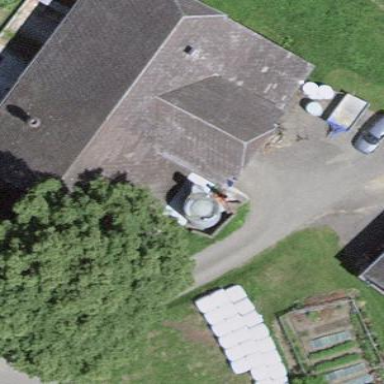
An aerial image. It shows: Barn.